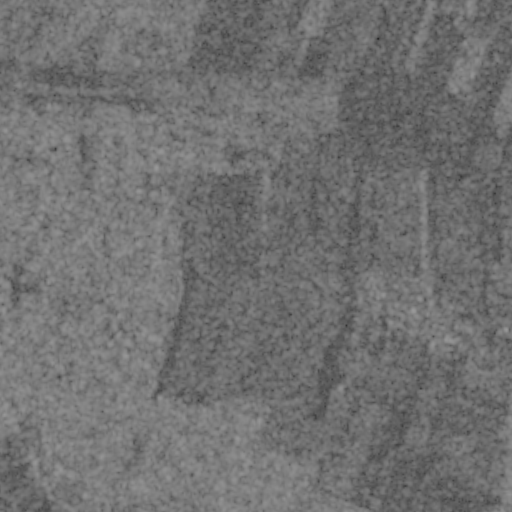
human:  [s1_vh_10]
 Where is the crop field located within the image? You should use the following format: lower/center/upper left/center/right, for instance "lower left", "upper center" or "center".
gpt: The crop field is located in the upper left of the image.
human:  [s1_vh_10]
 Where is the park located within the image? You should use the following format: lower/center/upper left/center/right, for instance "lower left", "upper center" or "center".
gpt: The park is located in the lower right of the image.
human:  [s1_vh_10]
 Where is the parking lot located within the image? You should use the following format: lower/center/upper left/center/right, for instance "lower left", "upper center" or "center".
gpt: The parking lot is located in the center right of the image.
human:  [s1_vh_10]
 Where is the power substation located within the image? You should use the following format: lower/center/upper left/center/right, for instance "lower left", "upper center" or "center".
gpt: The power substation is located in the center right of the image.
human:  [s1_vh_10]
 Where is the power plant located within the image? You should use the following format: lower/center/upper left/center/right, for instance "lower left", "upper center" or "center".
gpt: There is no power plant in the image.

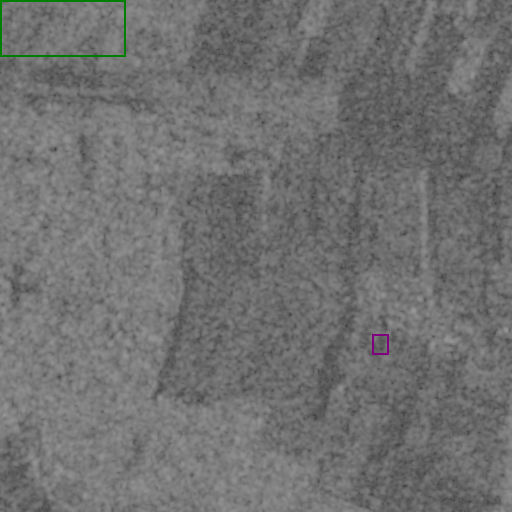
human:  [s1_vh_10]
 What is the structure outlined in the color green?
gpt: The structure outlined in green is a crop field.
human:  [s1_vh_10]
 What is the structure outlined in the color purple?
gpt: The structure outlined in purple is a park.
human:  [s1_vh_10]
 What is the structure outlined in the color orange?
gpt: There is no orange outline.